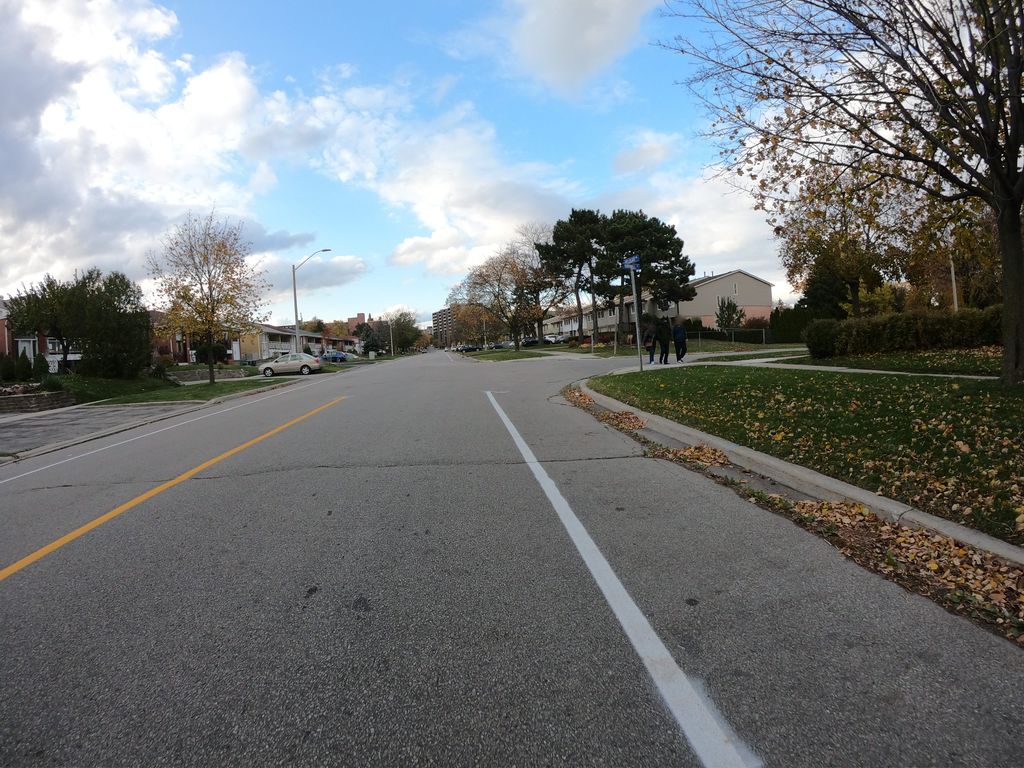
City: toronto